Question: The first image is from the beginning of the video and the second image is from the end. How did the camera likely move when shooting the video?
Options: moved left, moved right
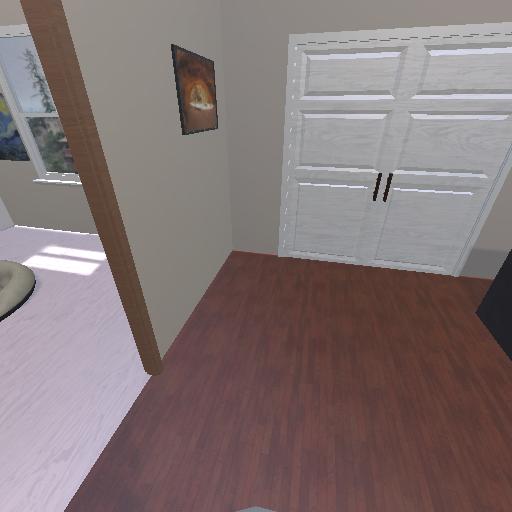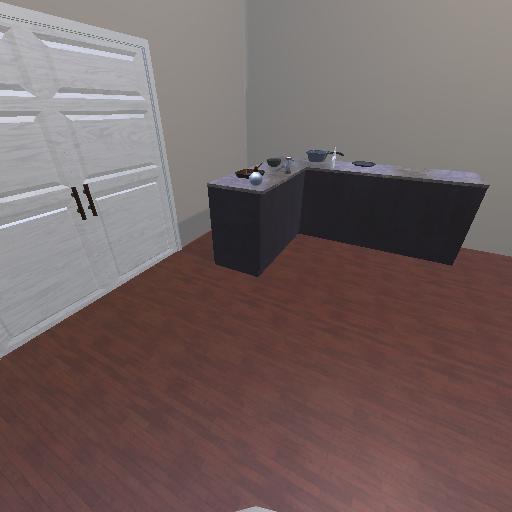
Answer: moved left